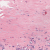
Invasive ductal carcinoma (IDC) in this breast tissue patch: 0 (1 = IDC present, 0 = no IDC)